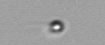
Label: nanoplankton_mix